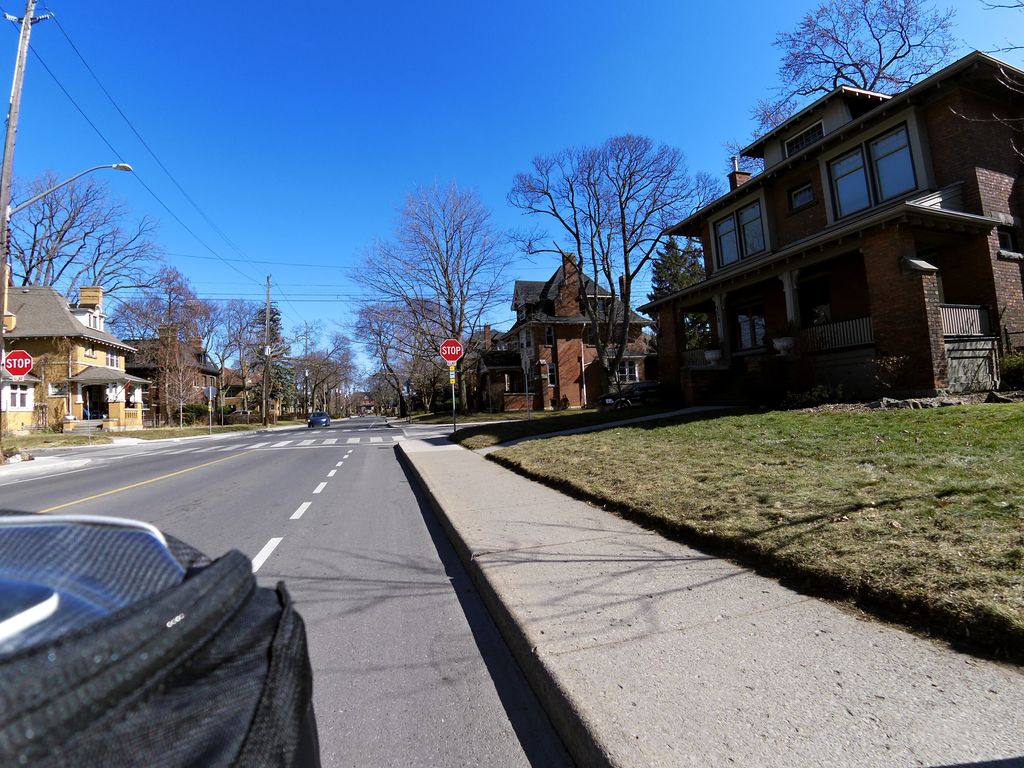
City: hamilton